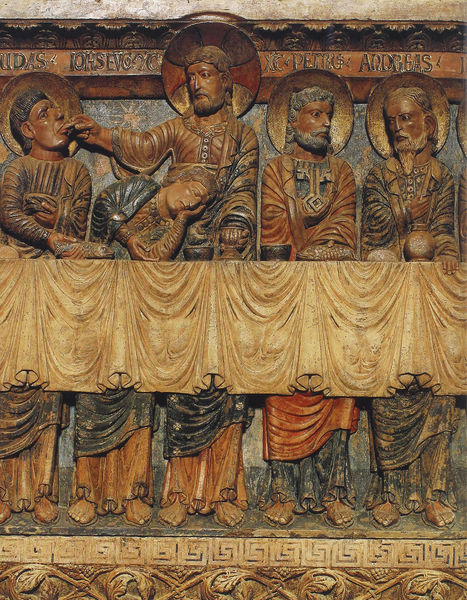
Titel: Lettner, Pontile
Standort: Modena, Dom S. Gimignano (EU - I - Emilia-Romagna)
Schlagwörter: ocker, holz, männer, tisch, ornament, johannes, tischdecke, gewand, decke, skulptur, relief, füße, schrift, leiste, schlafen, brot, bronze, text, fisch, heiligenschein, christus, jesus, abendmahl, jünger, gefäße, petrus, josef, joseph, mäander, olz, apostel, judas, abendmal, letztes abendmahl, andreas, holu, aposten, lastmahl